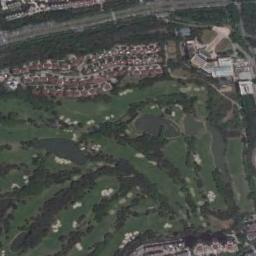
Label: golf_course